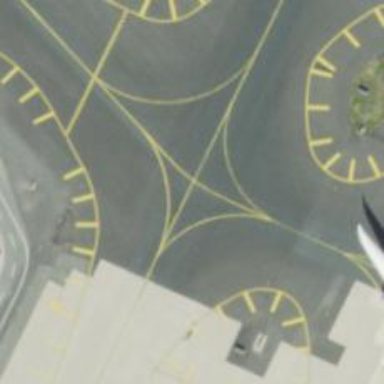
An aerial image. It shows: View of taxiway at the airport.